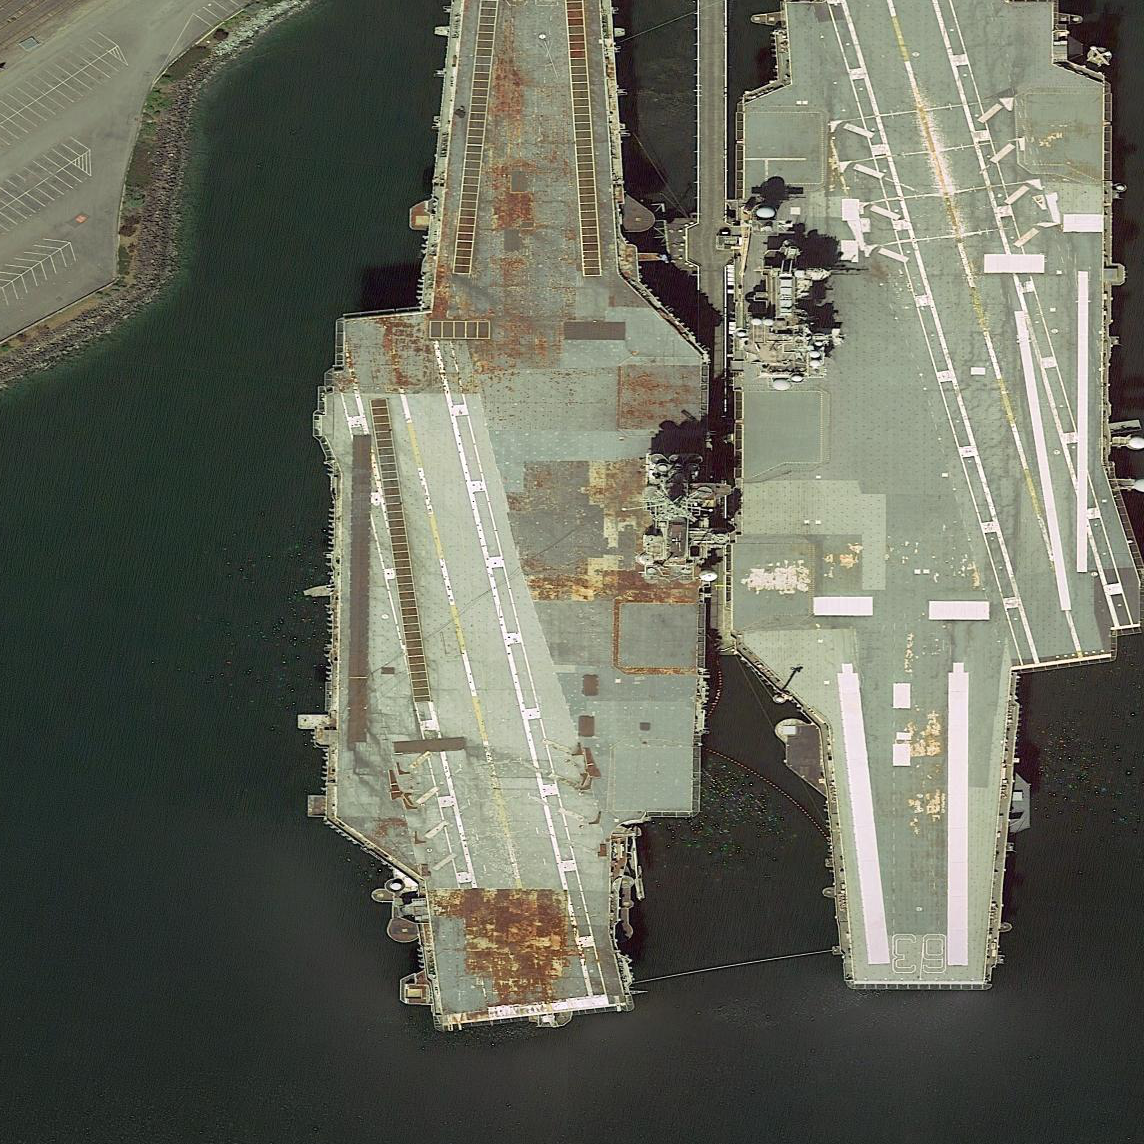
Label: aircraft_carrier